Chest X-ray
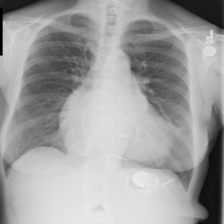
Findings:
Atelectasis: negative
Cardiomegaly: positive
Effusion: negative
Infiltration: negative
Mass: negative
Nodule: negative
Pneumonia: negative
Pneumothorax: negative
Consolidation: negative
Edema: negative
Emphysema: negative
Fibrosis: negative
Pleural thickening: negative
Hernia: negative